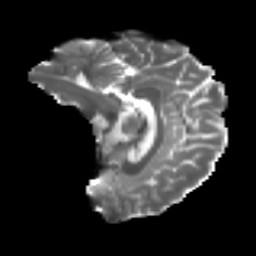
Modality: T2w
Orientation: sagittal
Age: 27
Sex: female
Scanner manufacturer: ge
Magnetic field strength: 3 T
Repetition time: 7.8 s
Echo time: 0.0606 s